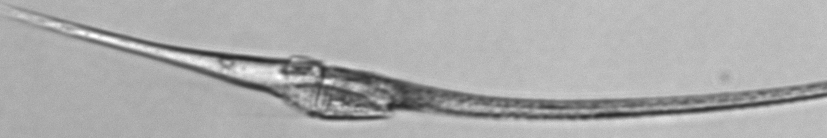
Label: Tripos_fusus